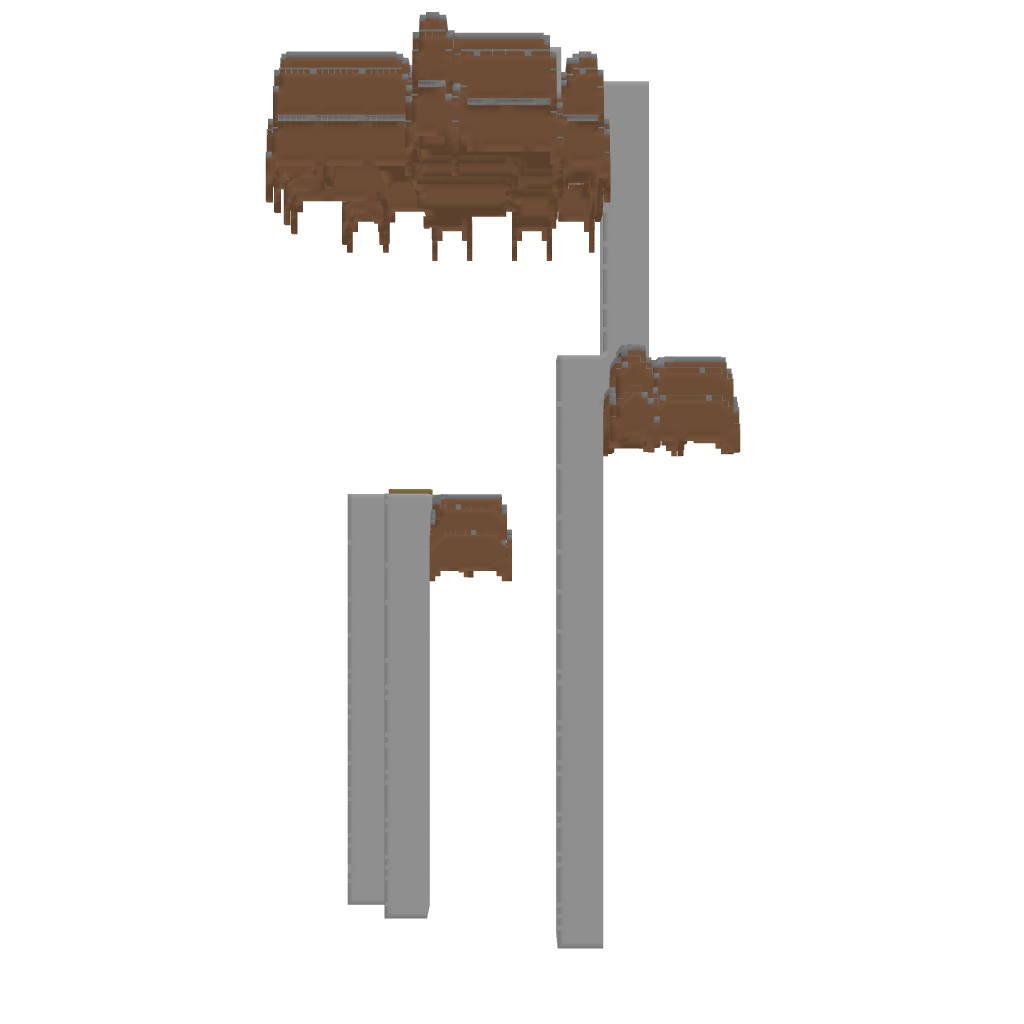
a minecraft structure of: Giant Floating Island